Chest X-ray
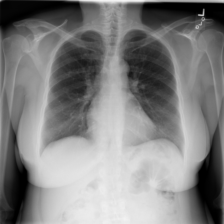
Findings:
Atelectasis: negative
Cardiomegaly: negative
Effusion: negative
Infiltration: negative
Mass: negative
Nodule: negative
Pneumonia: negative
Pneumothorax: negative
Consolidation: negative
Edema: negative
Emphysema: negative
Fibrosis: negative
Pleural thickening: negative
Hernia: negative